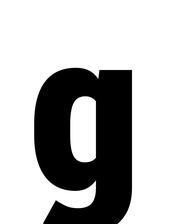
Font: Roboto_Condensed_Black